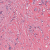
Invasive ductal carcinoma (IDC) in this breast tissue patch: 1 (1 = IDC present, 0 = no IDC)